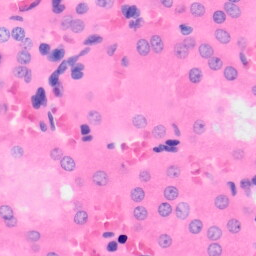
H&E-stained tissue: Kidney